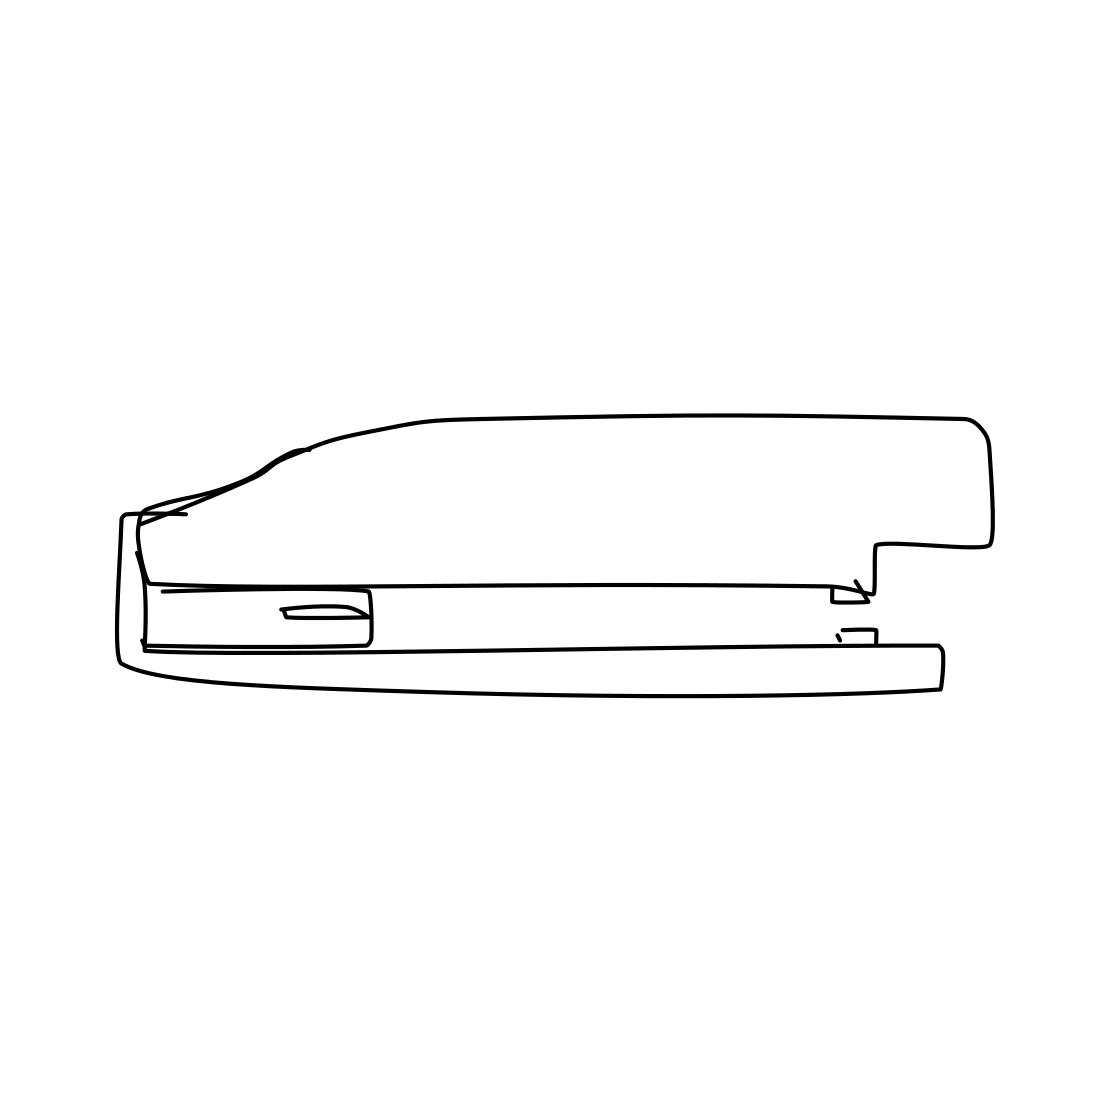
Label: stapler